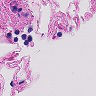
Metastatic tissue present: no